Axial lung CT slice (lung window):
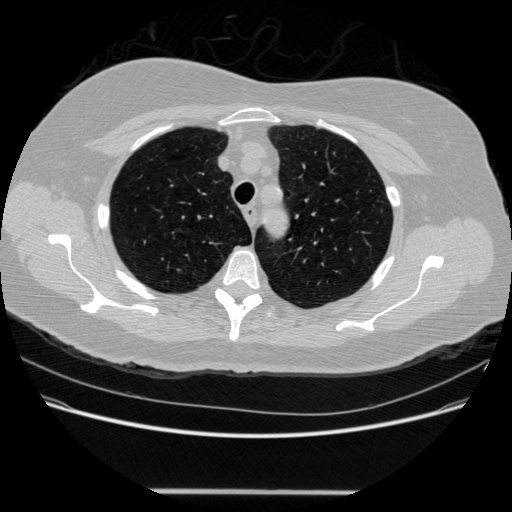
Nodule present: no